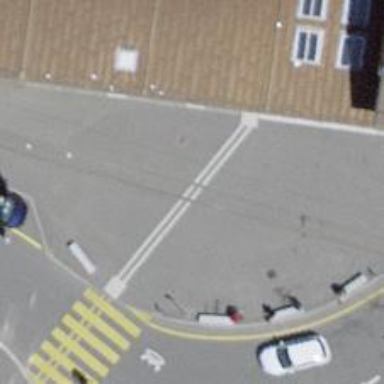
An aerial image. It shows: Railway crossing.